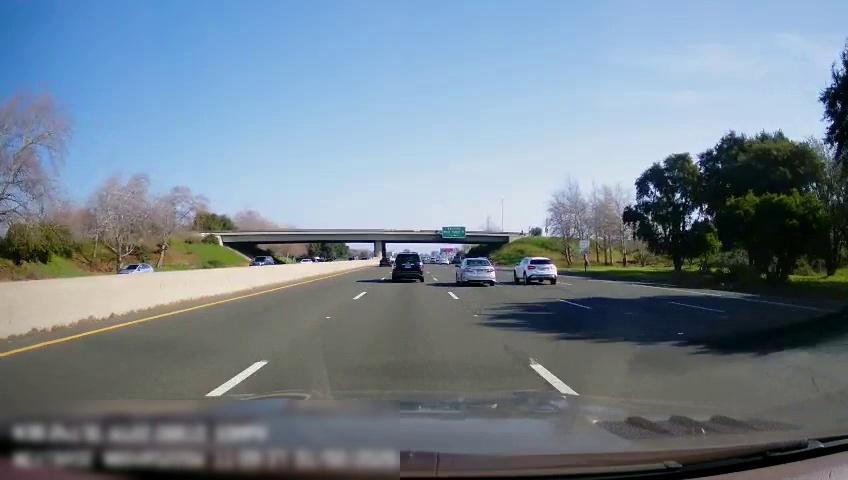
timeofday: Day
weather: Sunny
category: Drivable Space
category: Vehicles | SUV
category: Vehicles | Car
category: Vehicles | SUV
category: Vehicles | Car
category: Vehicles | SUV
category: Vehicles | Car
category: Vehicles | Car
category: Vehicles | SUV
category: Vehicles | Car
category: Lanes | Alternate Lane
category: Lanes | Current Lane
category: Lanes | Current Lane
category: Lanes | Alternate Lane
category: Lanes | Alternate Lane
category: Lanes | Alternate Lane
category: Traffic | Signs
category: Traffic | Signs